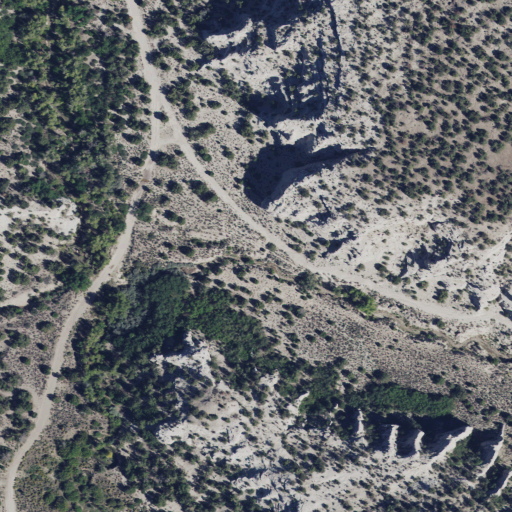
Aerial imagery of valley in Utah named Dipping Vat Draw containing evergreen forest, shrub, low intensity development, medium intensity development, and open development